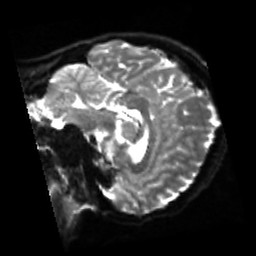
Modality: sbref
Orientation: sagittal
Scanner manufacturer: siemens
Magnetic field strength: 3 T
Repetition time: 4 s
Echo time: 0.0594 s